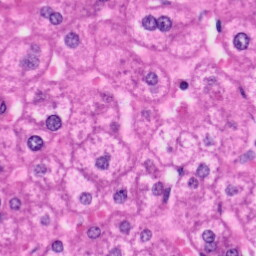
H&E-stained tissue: Liver